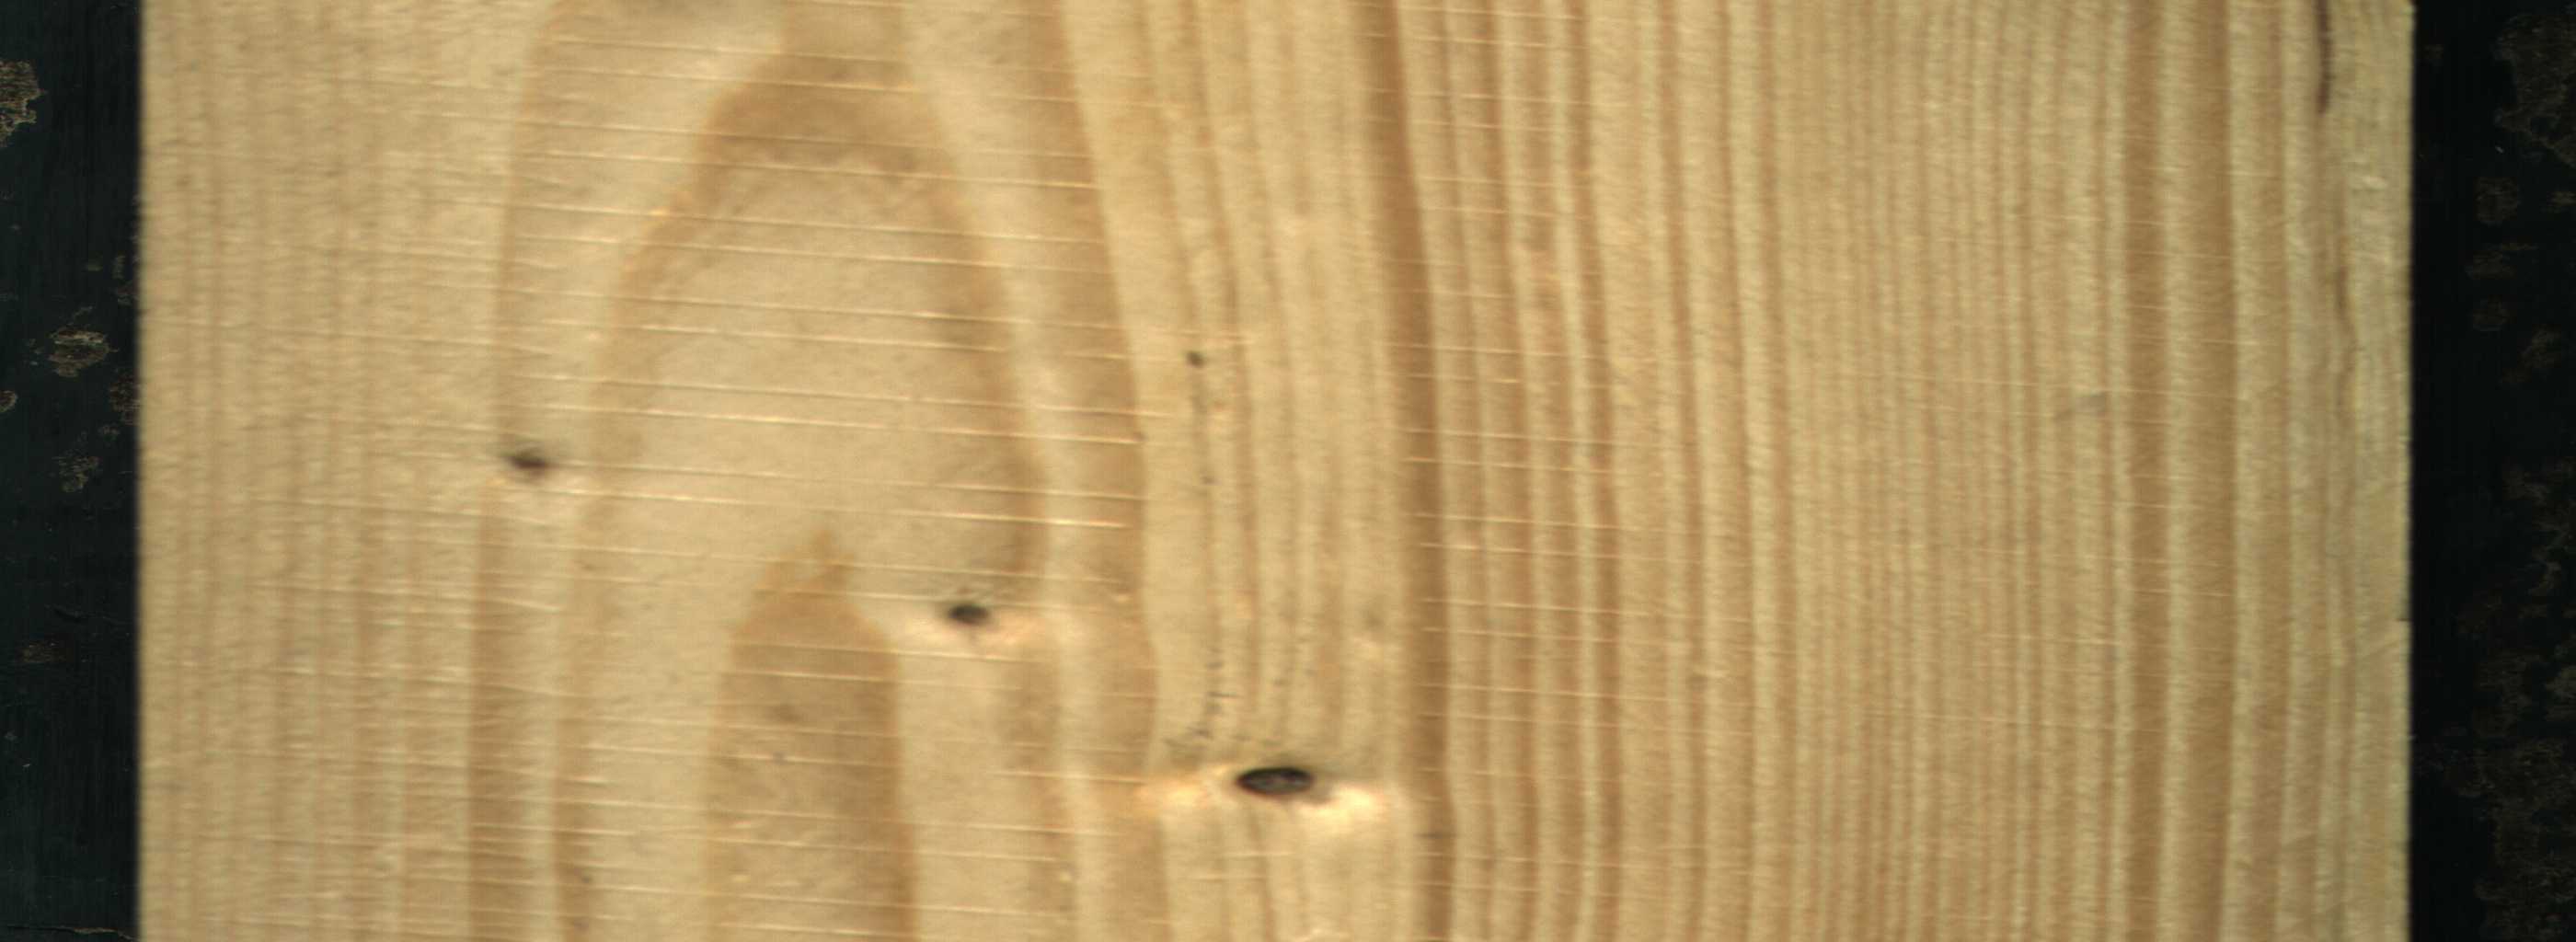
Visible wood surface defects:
resin
Dead_Knot
Live_Knot
Live_Knot